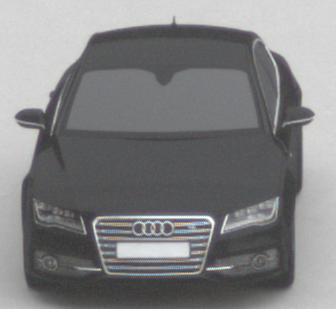
Make: Audi
Model: S7 Sportback cod
Detailed model: S7 (4G) Sportback
Model produced from: 2012/06
Model produced until: 2014/05
Doors: 5
Color: black
Road condition: dry road
Daytime: midday
Contrast: low contrast